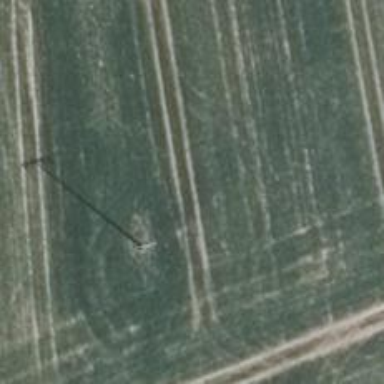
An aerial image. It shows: Power pole.